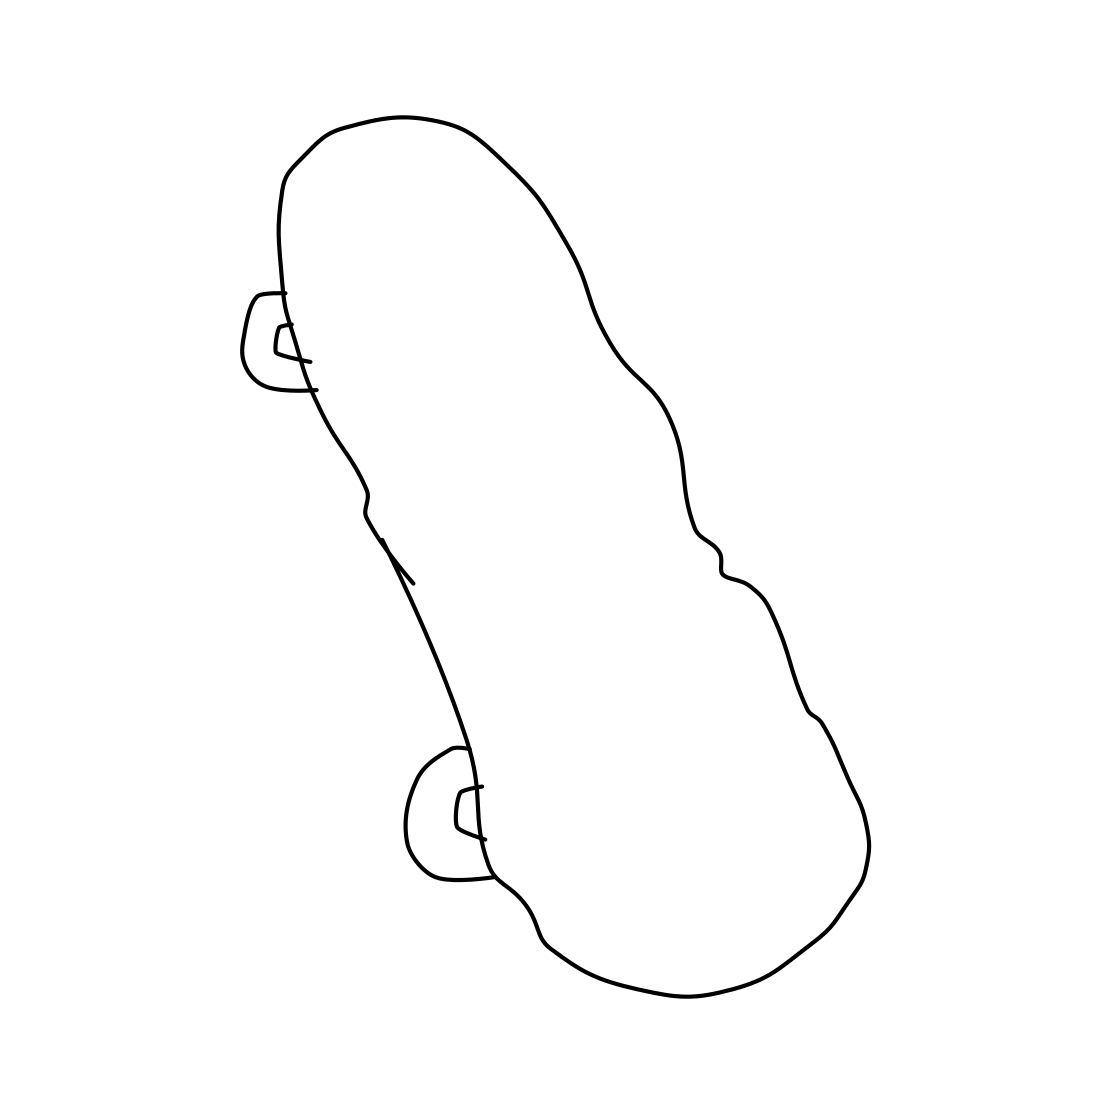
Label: skateboard